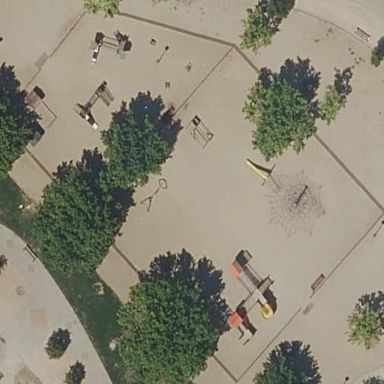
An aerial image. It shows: Playground area for leisure activities on the land.